Question: I'm trying to (partially) reproduce the cluster plot available throught 's.class(...)' in package 'ade4' using 'ggplot', but this question is actually much more general.
NB: <URL> refers to "star plots", but really only discusses spider plots.
'''
df <- mtcars[,c(1,3,4,5,6,7)]
pca <-prcomp(df, scale.=T, retx=T)
scores <-data.frame(pca$x)
library(ade4)
km <- kmeans(df,centers=3)
plot.df <- cbind(scores$PC1, scores$PC2)
s.class(plot.df, factor(km$cluster))
'''

The essential feature I'm looking for is the "stars", e.g. a set of lines radiating from a common point (here, the cluster centroids) to a number of other points (here, the points in the cluster).
Is there a way to do that using the 'ggplot' package? If not directly through 'ggplot', then does anyone know of an add-in that works. For example, there are several variations on 'stat_ellipse(...)' which is not part of the 'ggplot' package (<URL>.
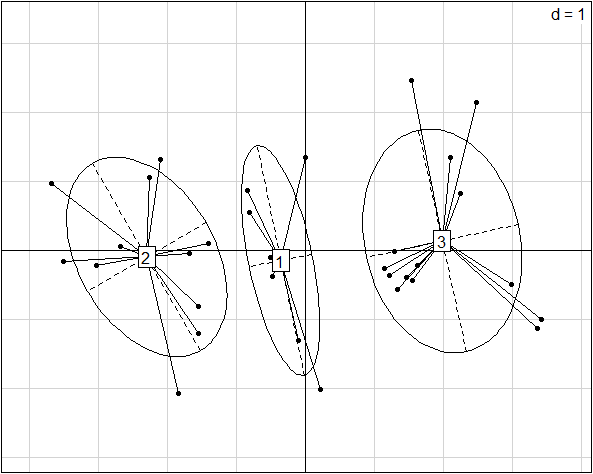
Answer: The difficulty here is to create data not the plot itself. You should go through the code of the package and extract what it is useful for you. This should be a good start :

'''
dfxy <- plot.df
df <- data.frame(dfxy)
x <- df[, 1]
y <- df[, 2]
fac <- factor(km$cluster)
f1 <- function(cl) {
n <- length(cl)
cl <- as.factor(cl)
x <- matrix(0, n, length(levels(cl)))
x[(1:n) + n * (unclass(cl) - 1)] <- 1
dimnames(x) <- list(names(cl), levels(cl))
data.frame(x)
}
wt = rep(1, length(fac))
dfdistri <- f1(fac) * wt
w1 <- unlist(lapply(dfdistri, sum))
dfdistri <- t(t(dfdistri)/w1)
## create a data.frame
cstar=2
ll <- lapply(seq_len(ncol(dfdistri)),function(i){
z1 <- dfdistri[,i]
z <- z1[z1>0]
x <- x[z1>0]
y <- y[z1>0]
z <- z/sum(z)
x1 <- sum(x * z)
y1 <- sum(y * z)
hx <- cstar * (x - x1)
hy <- cstar * (y - y1)
dat <- data.frame(x=x1, y=y1, xend=x1 + hx, yend=y1 + hy,center=factor(i))
})
dat <- do.call(rbind,ll)
library(ggplot2)
ggplot(dat,aes(x=x,y=y))+
geom_point(aes(shape=center)) +
geom_segment(aes(yend=yend,xend=xend,color=center,group=center))
'''